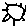
Label: sun